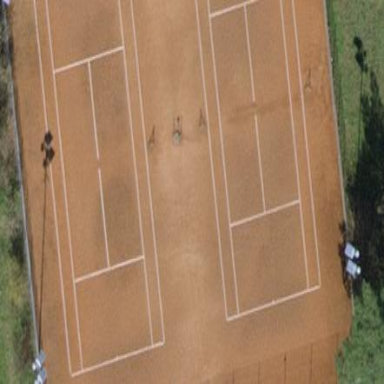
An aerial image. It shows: Clay tennis court pitch.